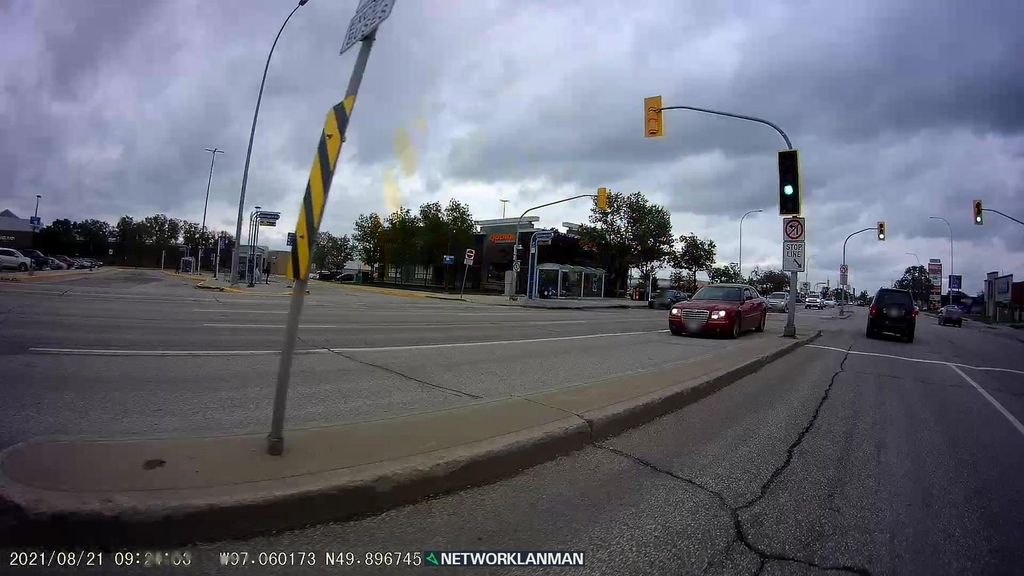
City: winnipeg